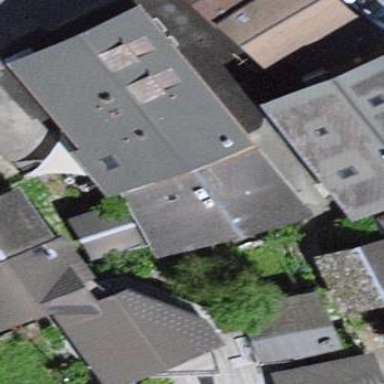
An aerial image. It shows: Simple house.